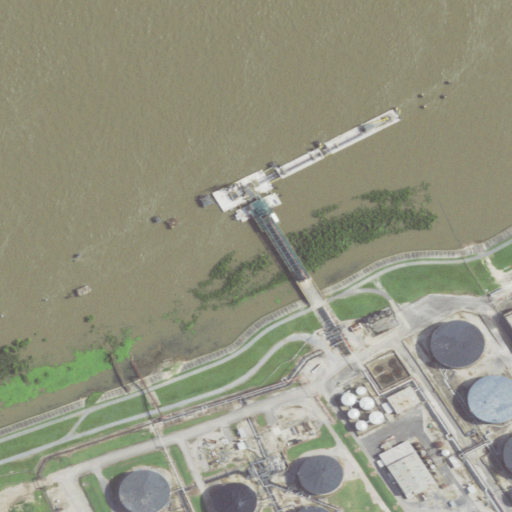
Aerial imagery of levee in Louisiana named Gretna Bend Revetment containing open water, medium intensity development, low intensity development, high intensity development, and open development